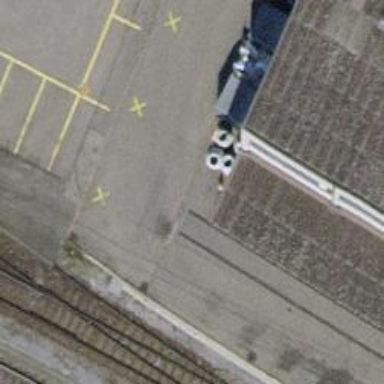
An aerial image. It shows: Railway spur service.